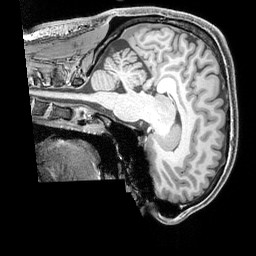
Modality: T1w
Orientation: sagittal
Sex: male
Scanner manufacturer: siemens
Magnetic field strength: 3 T
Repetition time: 2.3 s
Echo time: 0.00226 s